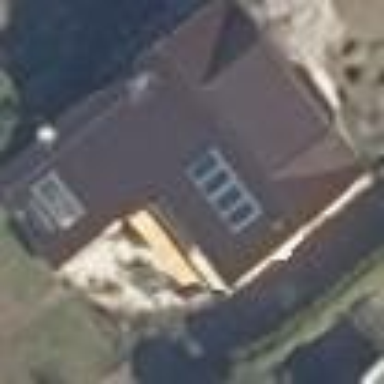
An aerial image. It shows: Simple and straightforward house.